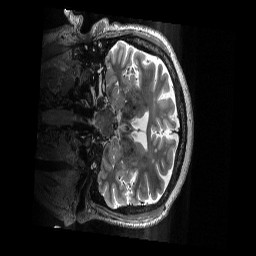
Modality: T2w
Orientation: coronal
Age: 53
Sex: female
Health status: ill
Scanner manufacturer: siemens
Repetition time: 3.2 s